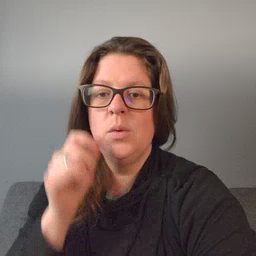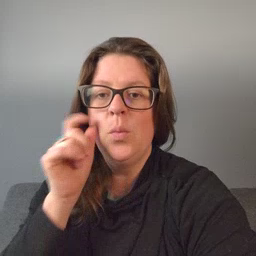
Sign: wake